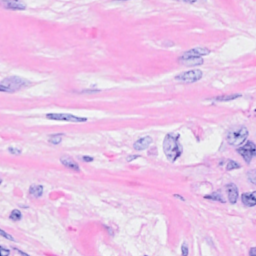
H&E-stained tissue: Breast